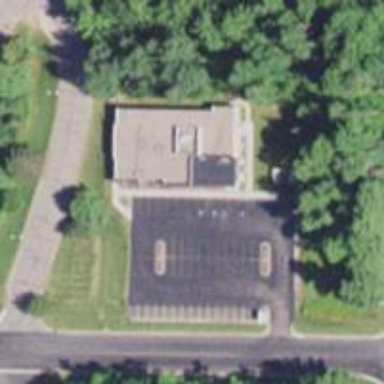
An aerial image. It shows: Healthcare clinic.